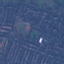
Land use / land cover class: Residential